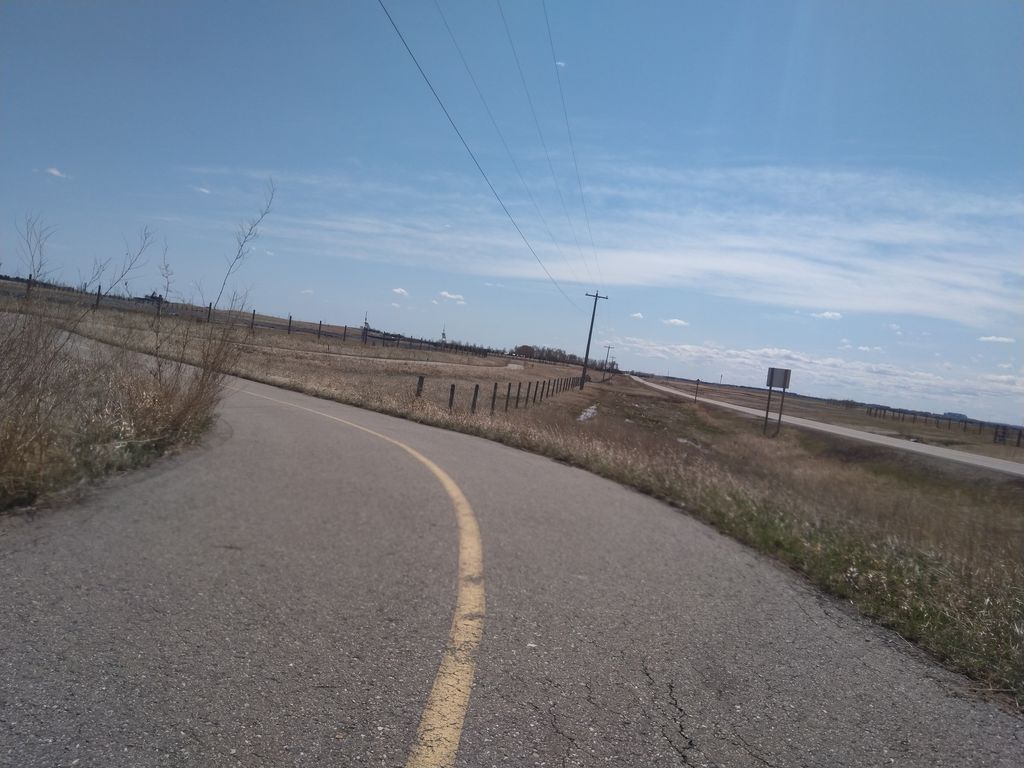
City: calgary